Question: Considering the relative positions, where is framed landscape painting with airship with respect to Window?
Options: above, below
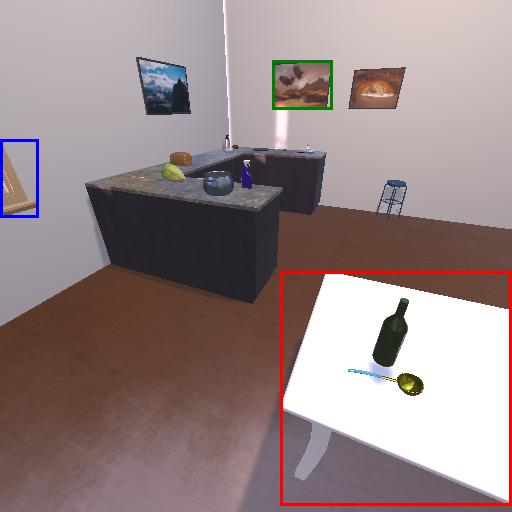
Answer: above